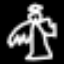
Label: angel